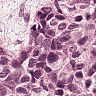
Metastatic tissue present: yes